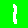
Digit: 1